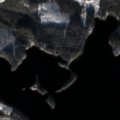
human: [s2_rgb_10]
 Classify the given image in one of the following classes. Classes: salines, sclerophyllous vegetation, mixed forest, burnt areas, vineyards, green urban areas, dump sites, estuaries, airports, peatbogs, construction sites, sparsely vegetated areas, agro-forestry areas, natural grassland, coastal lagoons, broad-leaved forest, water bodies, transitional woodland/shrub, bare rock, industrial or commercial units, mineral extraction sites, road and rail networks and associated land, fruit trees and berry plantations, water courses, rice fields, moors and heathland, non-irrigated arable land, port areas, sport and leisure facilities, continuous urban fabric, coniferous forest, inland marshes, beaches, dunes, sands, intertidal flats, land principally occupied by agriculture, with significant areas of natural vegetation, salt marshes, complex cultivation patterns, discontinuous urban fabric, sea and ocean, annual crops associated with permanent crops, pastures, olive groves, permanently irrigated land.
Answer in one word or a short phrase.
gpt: coniferous forest, mixed forest, water bodies